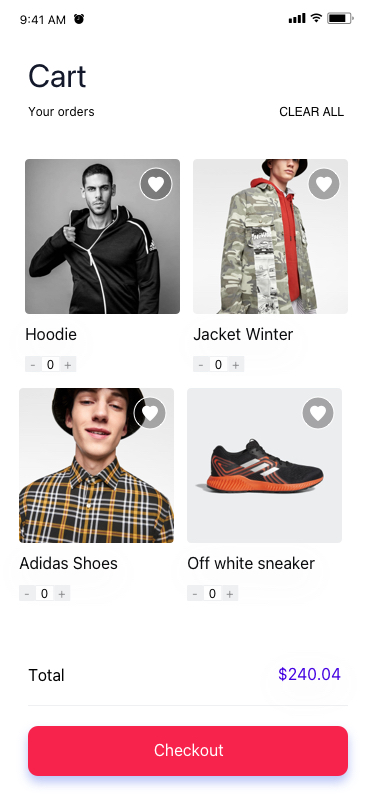
Text in this UI design:
Cart
Your orders
CLEAR ALL
Hoodie
0
+
-
Adidas Shoes
0
+
-
Jacket Winter
0
+
-
Off white sneaker
0
+
-
Total

3 items
$240.04
Checkout
9:41 AM